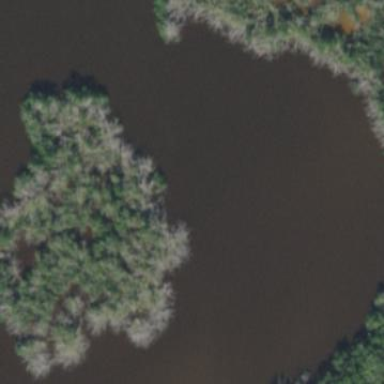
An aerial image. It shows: Mangrove wetland with plant community known as Mangrove Swamp.